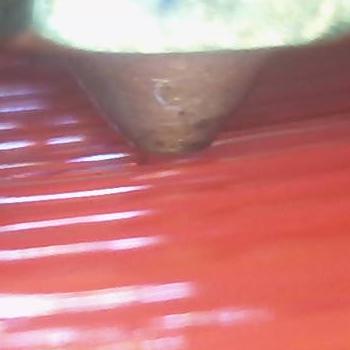
Flow rate: 300%